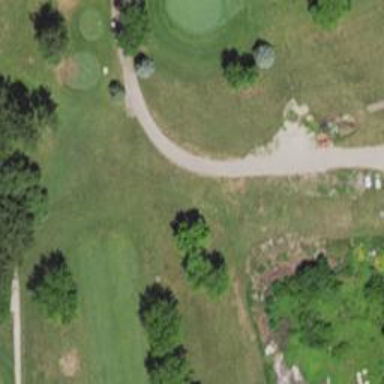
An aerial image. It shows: Path for both roads and golfers.